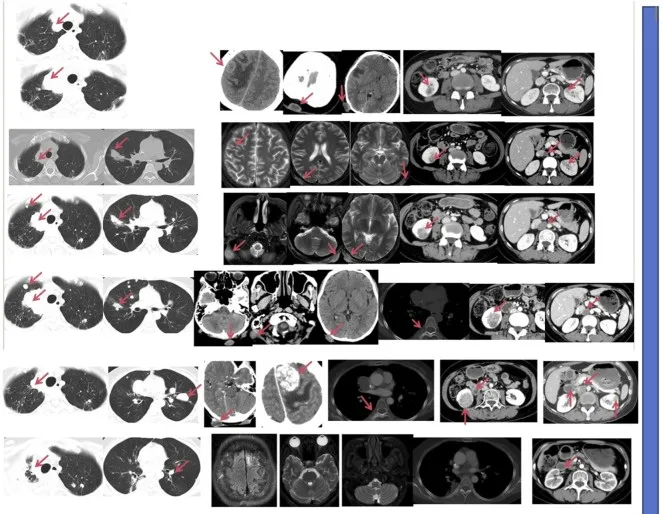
Clinical images of the patient.
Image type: radiology (ct)